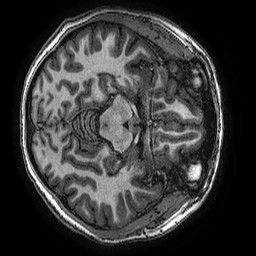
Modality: T1w
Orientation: axial
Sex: female
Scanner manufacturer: ge
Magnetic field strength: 3 T
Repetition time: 0.00766 s
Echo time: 0.003476 s